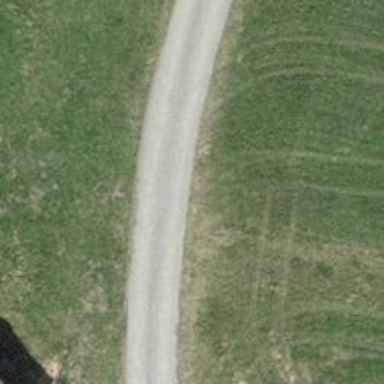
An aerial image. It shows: Track with grade 2 gravel surface.